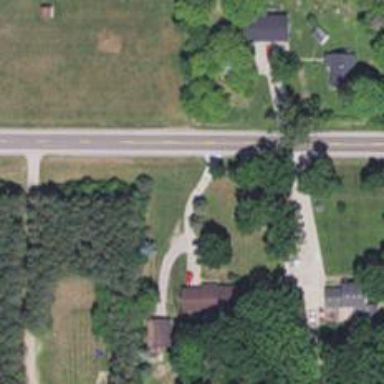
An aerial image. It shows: Driveway.